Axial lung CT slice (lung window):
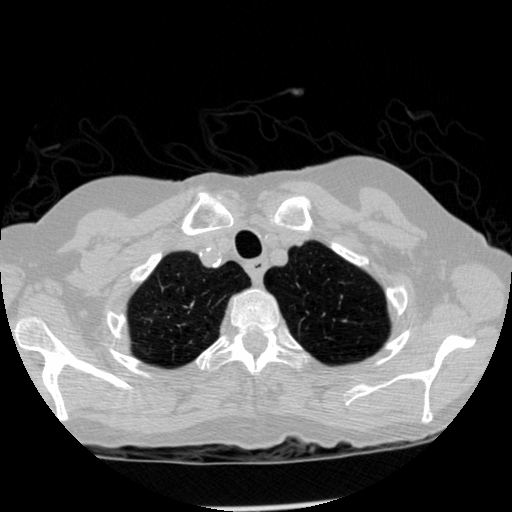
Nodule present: no